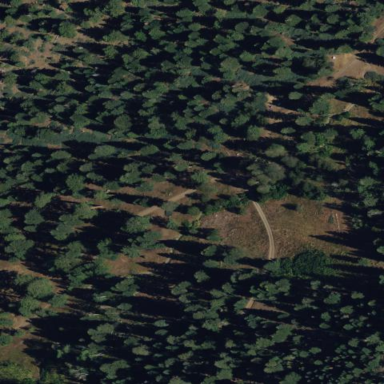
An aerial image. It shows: Wooded area with lush vegetation.